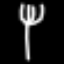
Label: fork